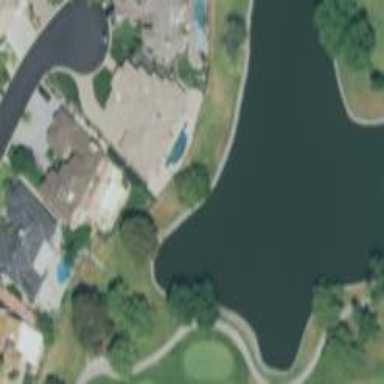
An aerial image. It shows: Picturesque scene of golf course with lateral water hazard.